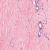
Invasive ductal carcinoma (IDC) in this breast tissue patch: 0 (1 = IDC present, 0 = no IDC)